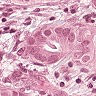
Metastatic tissue present: yes